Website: macys
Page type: delivery-shipping
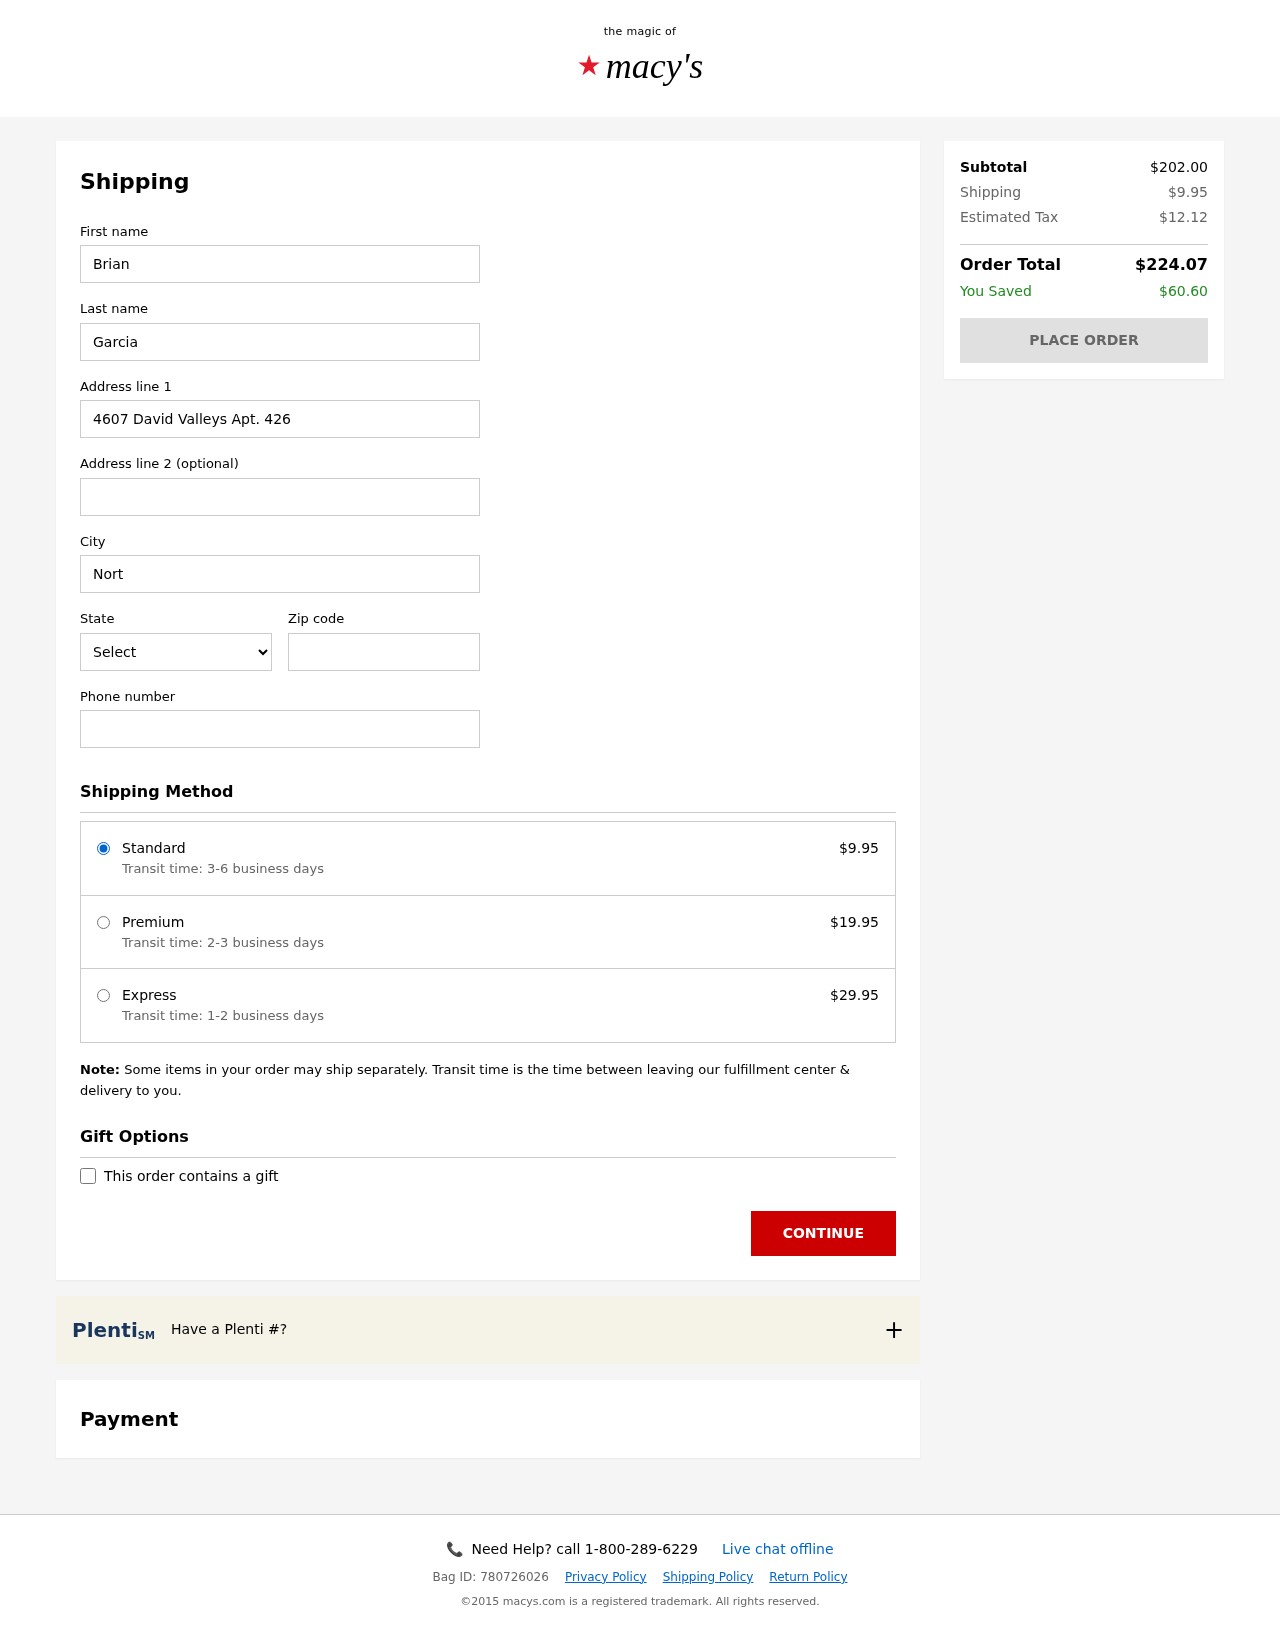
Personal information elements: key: PII_CITY
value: North Heidi
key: PII_FIRSTNAME
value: Brian
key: PII_LASTNAME
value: Garcia
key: PII_PHONE
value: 3425612620
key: PII_POSTCODE
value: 07692
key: PII_STATE_ABBR
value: MO
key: PII_STREET
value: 4607 David Valleys Apt. 426
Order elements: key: ORDER_SHIPPING_COST
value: $9.95
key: ORDER_SHIPPING_PREMIUM
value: $19.95
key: ORDER_SHIPPING_EXPRESS
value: $29.95
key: ORDER_SUBTOTAL
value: $202.00
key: ORDER_TAX
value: $12.12
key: ORDER_TOTAL
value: $224.07
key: ORDER_SAVINGS
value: $60.60